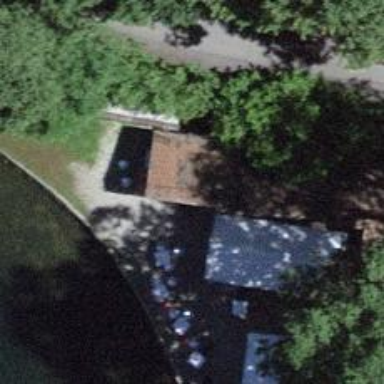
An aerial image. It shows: Cafe.